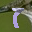
Label: 7